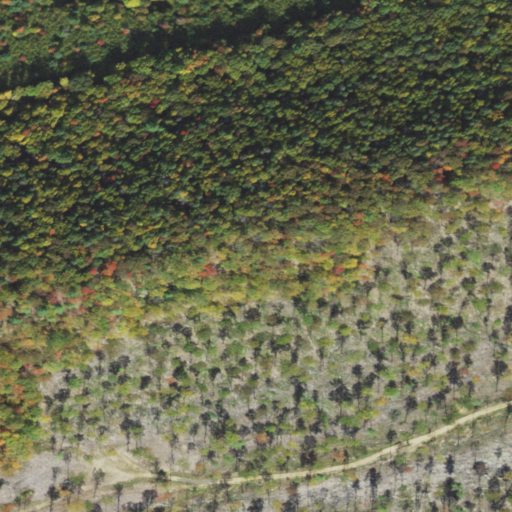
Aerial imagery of mountain in Pennsylvania named Brush Mountain containing deciduous forest, grassland, and mixed forest